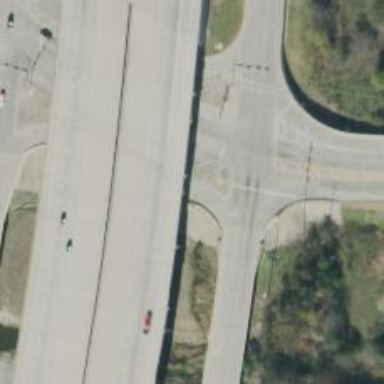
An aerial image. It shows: Secondary link road.